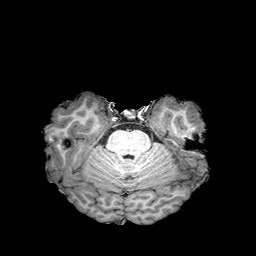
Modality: T1w
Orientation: coronal
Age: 19
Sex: male
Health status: healthy